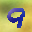
Label: 9